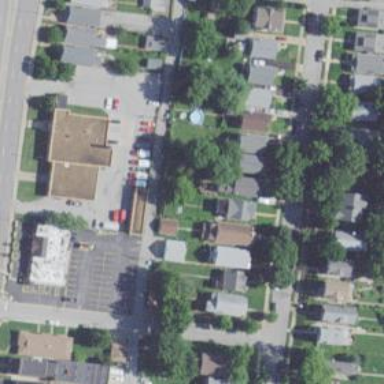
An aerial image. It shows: Alley classified as service road.